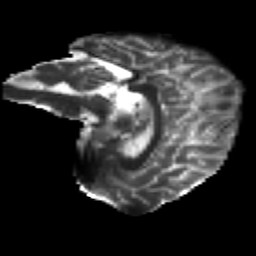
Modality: T2w
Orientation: sagittal
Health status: healthy
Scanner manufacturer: philips
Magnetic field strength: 3 T
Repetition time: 9.75 s
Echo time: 0.092 s